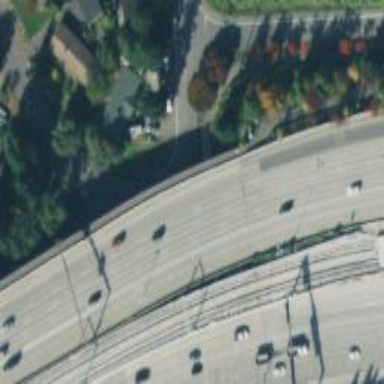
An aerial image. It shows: Motorway.